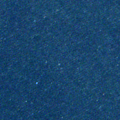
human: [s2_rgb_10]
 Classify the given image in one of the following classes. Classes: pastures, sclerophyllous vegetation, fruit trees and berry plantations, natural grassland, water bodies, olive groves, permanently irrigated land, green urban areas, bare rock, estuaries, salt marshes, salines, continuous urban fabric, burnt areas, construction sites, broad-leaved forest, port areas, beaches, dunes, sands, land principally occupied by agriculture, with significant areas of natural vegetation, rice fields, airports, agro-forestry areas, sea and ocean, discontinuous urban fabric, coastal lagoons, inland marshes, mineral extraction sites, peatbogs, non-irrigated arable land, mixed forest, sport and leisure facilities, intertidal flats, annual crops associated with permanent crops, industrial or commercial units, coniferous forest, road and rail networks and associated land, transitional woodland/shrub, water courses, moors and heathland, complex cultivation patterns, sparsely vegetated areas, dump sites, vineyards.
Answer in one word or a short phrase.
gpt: sea and ocean